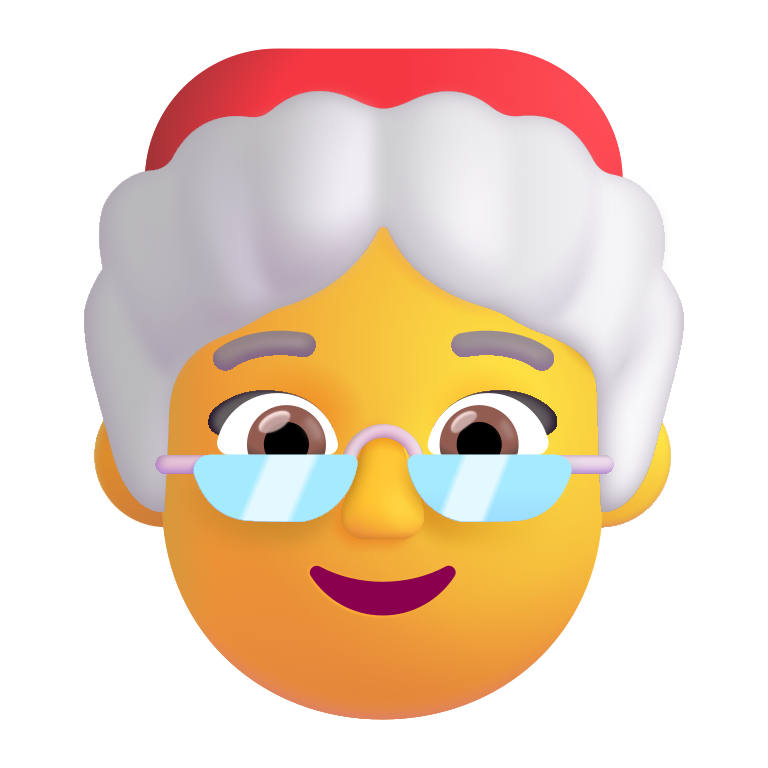
mrs claus color default